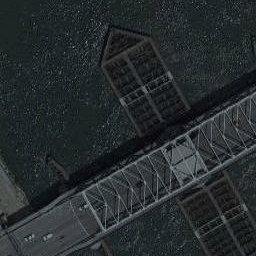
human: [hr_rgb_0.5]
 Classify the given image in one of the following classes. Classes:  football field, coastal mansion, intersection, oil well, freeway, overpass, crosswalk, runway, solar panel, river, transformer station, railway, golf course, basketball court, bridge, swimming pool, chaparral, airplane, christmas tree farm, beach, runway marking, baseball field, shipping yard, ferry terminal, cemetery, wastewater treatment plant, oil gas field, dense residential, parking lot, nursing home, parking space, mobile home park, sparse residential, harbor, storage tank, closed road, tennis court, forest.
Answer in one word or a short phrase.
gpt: bridge